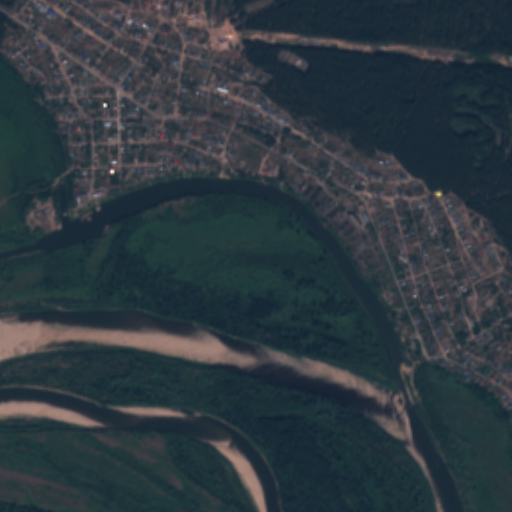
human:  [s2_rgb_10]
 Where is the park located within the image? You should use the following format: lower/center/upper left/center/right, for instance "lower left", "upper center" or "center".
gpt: The park is located in the upper left of the image.
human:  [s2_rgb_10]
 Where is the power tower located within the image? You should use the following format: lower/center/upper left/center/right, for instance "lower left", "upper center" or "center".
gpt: The power tower is located in the upper of the image.
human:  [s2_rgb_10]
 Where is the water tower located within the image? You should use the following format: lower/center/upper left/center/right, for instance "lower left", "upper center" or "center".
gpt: The water tower is located in the upper left of the image.
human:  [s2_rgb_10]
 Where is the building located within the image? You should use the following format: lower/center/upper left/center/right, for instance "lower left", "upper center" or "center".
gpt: There is no building in the image.